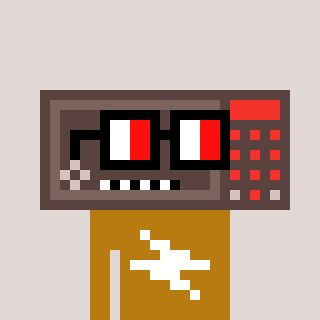
a pixel art character with square glasses with black frames and red eyes, a wallsafe-shaped head and a gold-colored body on a warm background